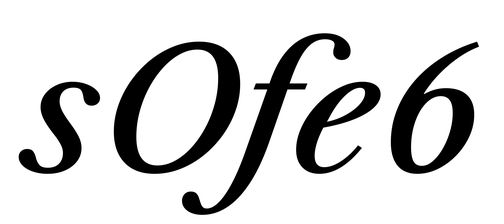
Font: LibreCaslonText-Italic_Medium_Italic